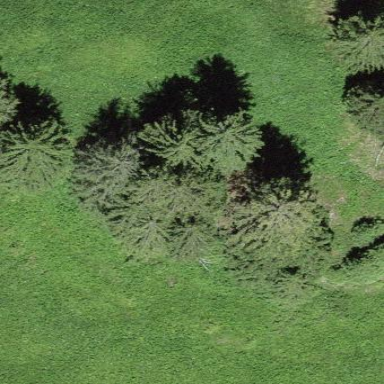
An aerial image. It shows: Forest area.